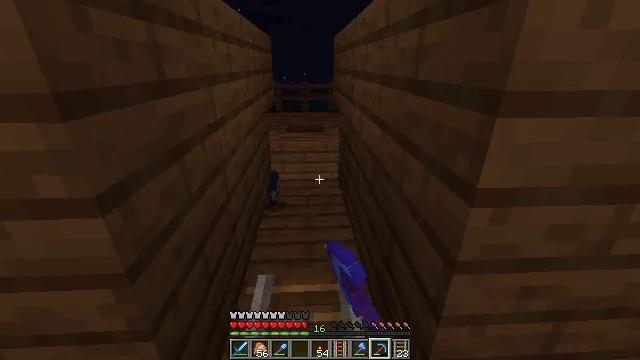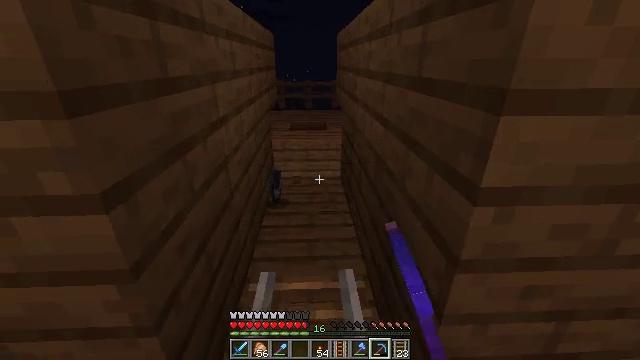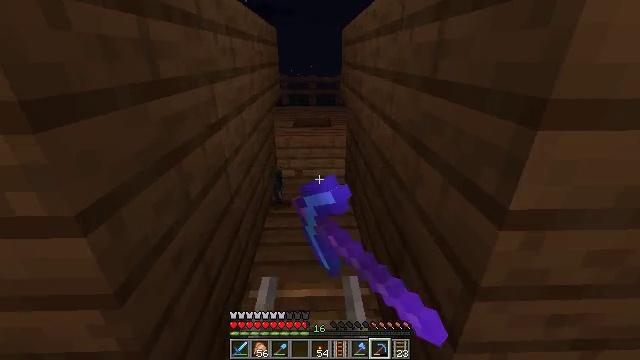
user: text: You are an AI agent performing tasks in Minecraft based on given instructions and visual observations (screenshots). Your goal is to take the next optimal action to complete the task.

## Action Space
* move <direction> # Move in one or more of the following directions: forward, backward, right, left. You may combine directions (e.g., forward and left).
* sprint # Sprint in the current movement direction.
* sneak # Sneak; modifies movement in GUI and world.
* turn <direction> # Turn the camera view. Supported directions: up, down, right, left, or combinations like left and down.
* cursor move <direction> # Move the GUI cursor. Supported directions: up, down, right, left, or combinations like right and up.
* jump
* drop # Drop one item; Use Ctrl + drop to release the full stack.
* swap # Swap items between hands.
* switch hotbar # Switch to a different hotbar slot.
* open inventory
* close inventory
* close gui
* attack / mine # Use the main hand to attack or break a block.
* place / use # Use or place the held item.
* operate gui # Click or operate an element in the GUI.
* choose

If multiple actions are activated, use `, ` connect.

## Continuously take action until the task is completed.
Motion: motion action
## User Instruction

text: Break the glass block.
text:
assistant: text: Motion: attack / mine
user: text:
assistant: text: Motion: move forward, attack / mine
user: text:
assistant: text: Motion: no_op